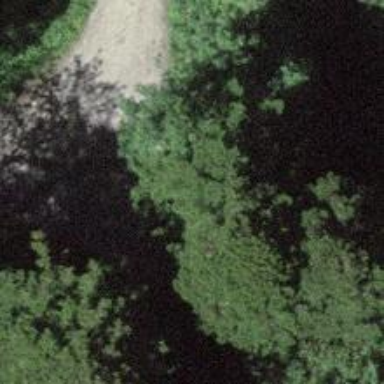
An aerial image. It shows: Paved track with grade 1 surface.